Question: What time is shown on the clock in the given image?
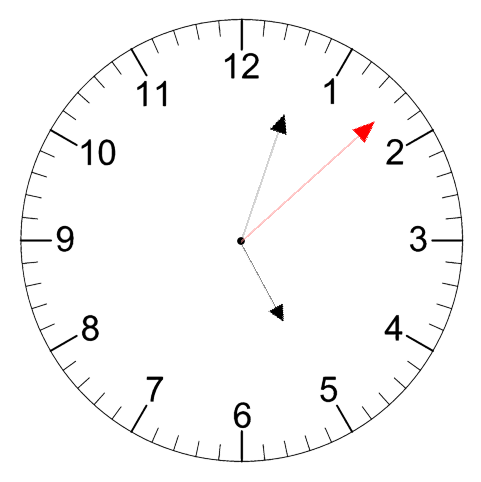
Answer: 05:03:08